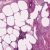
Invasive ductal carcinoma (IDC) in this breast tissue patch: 0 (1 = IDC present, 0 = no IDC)